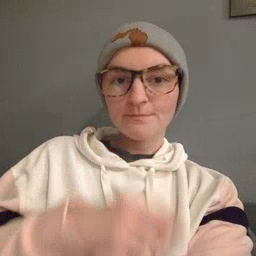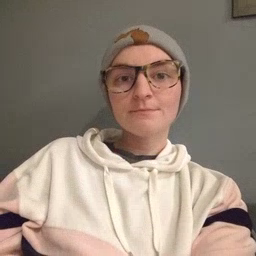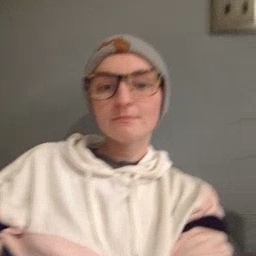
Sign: mouse